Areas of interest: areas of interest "School"
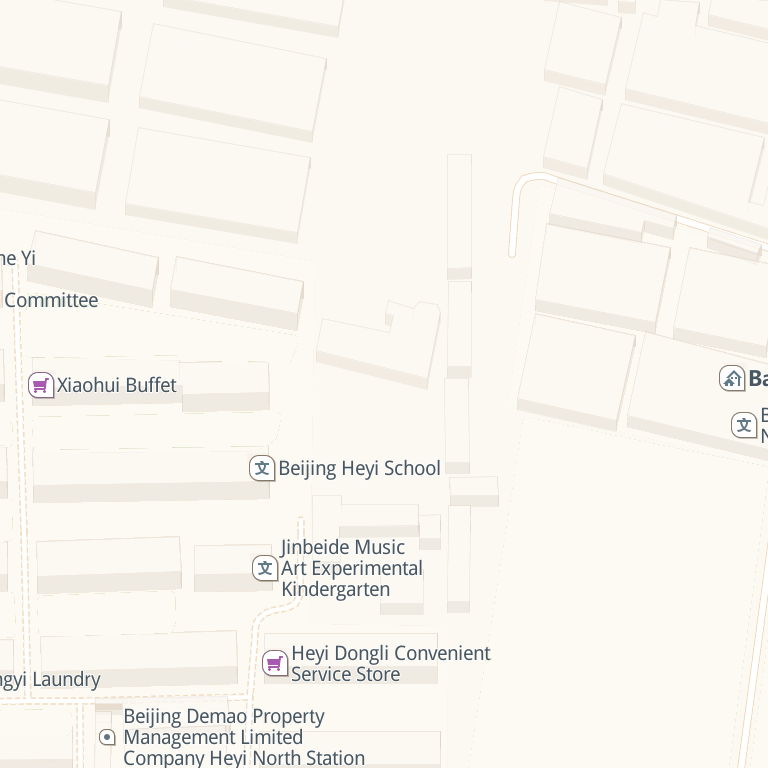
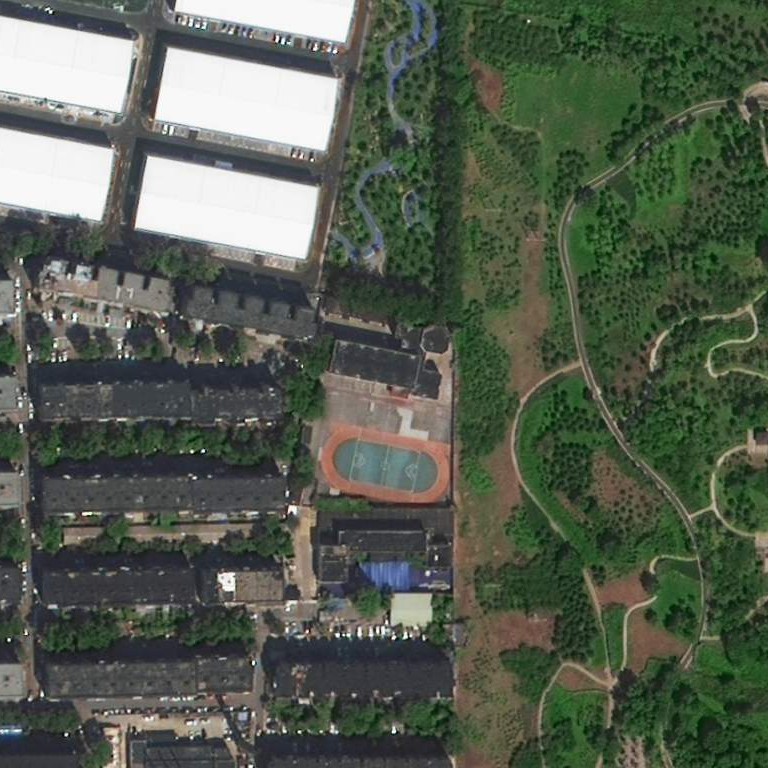